Question: what's wrong with this. I have junit 4
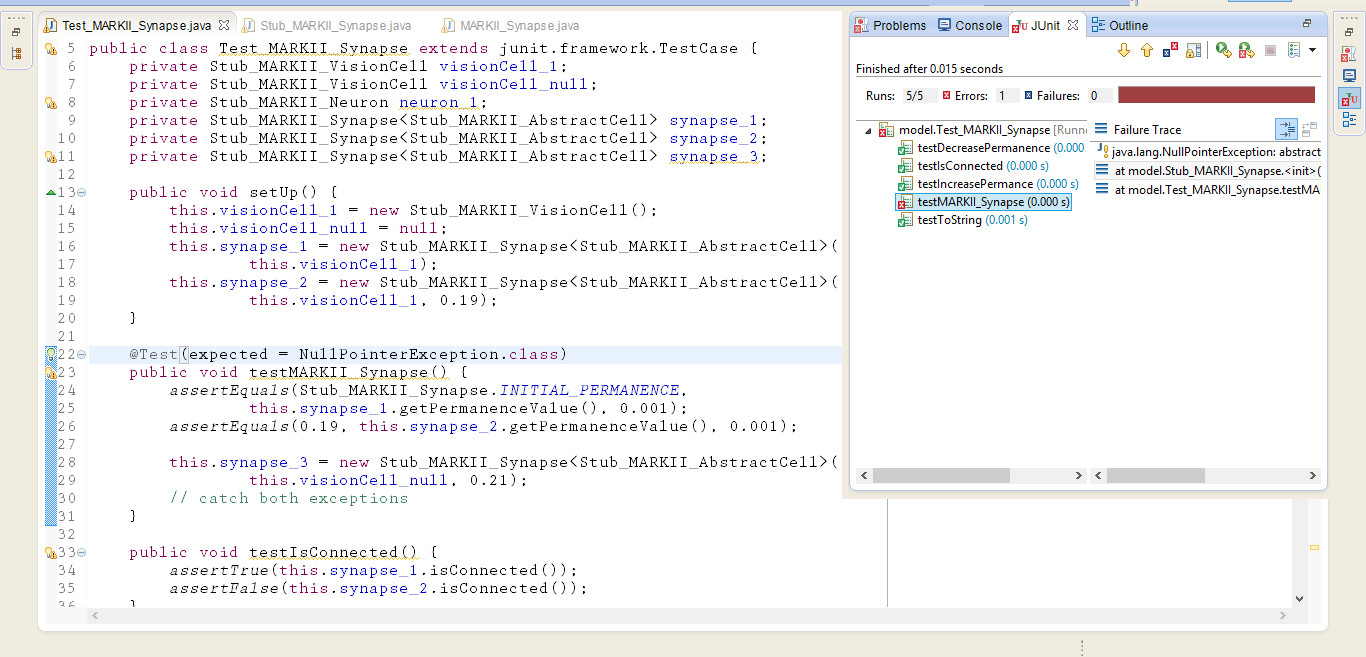
Answer: You can declare on the '@Test' annotation that, for the test to pass, it must throw these exceptions:
'''
@Test(expected = NullPointerException.class)
public void testSynapseOne() {
// test
}
@Test(expected = IllegalStateException.class)
public void testSynapseTwo() {
// test
}
'''
Of course, you have to be sure you're testing the right thing - currently, your tests don't make use of the constructor, which is the critical piece you want to test.
Oh - you don't want to have your tests extend 'TestCase' <URL>.